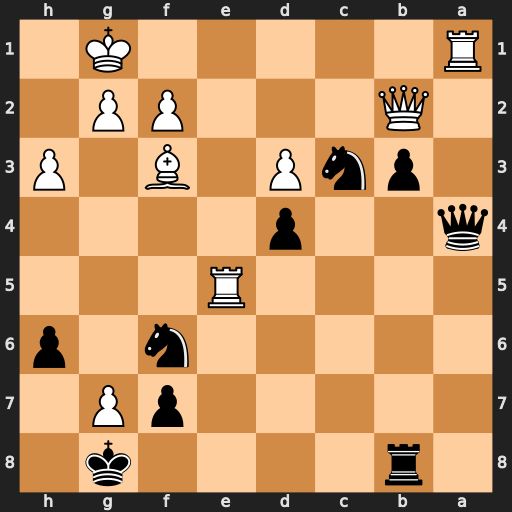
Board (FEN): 1r4k1/5pP1/5n1p/4R3/q2p4/1pnP1B1P/1Q3PP1/R5K1
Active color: b
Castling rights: -
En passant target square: -
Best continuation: Qxa1+ Qxa1 b2 Qa3 b1=Q+